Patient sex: M
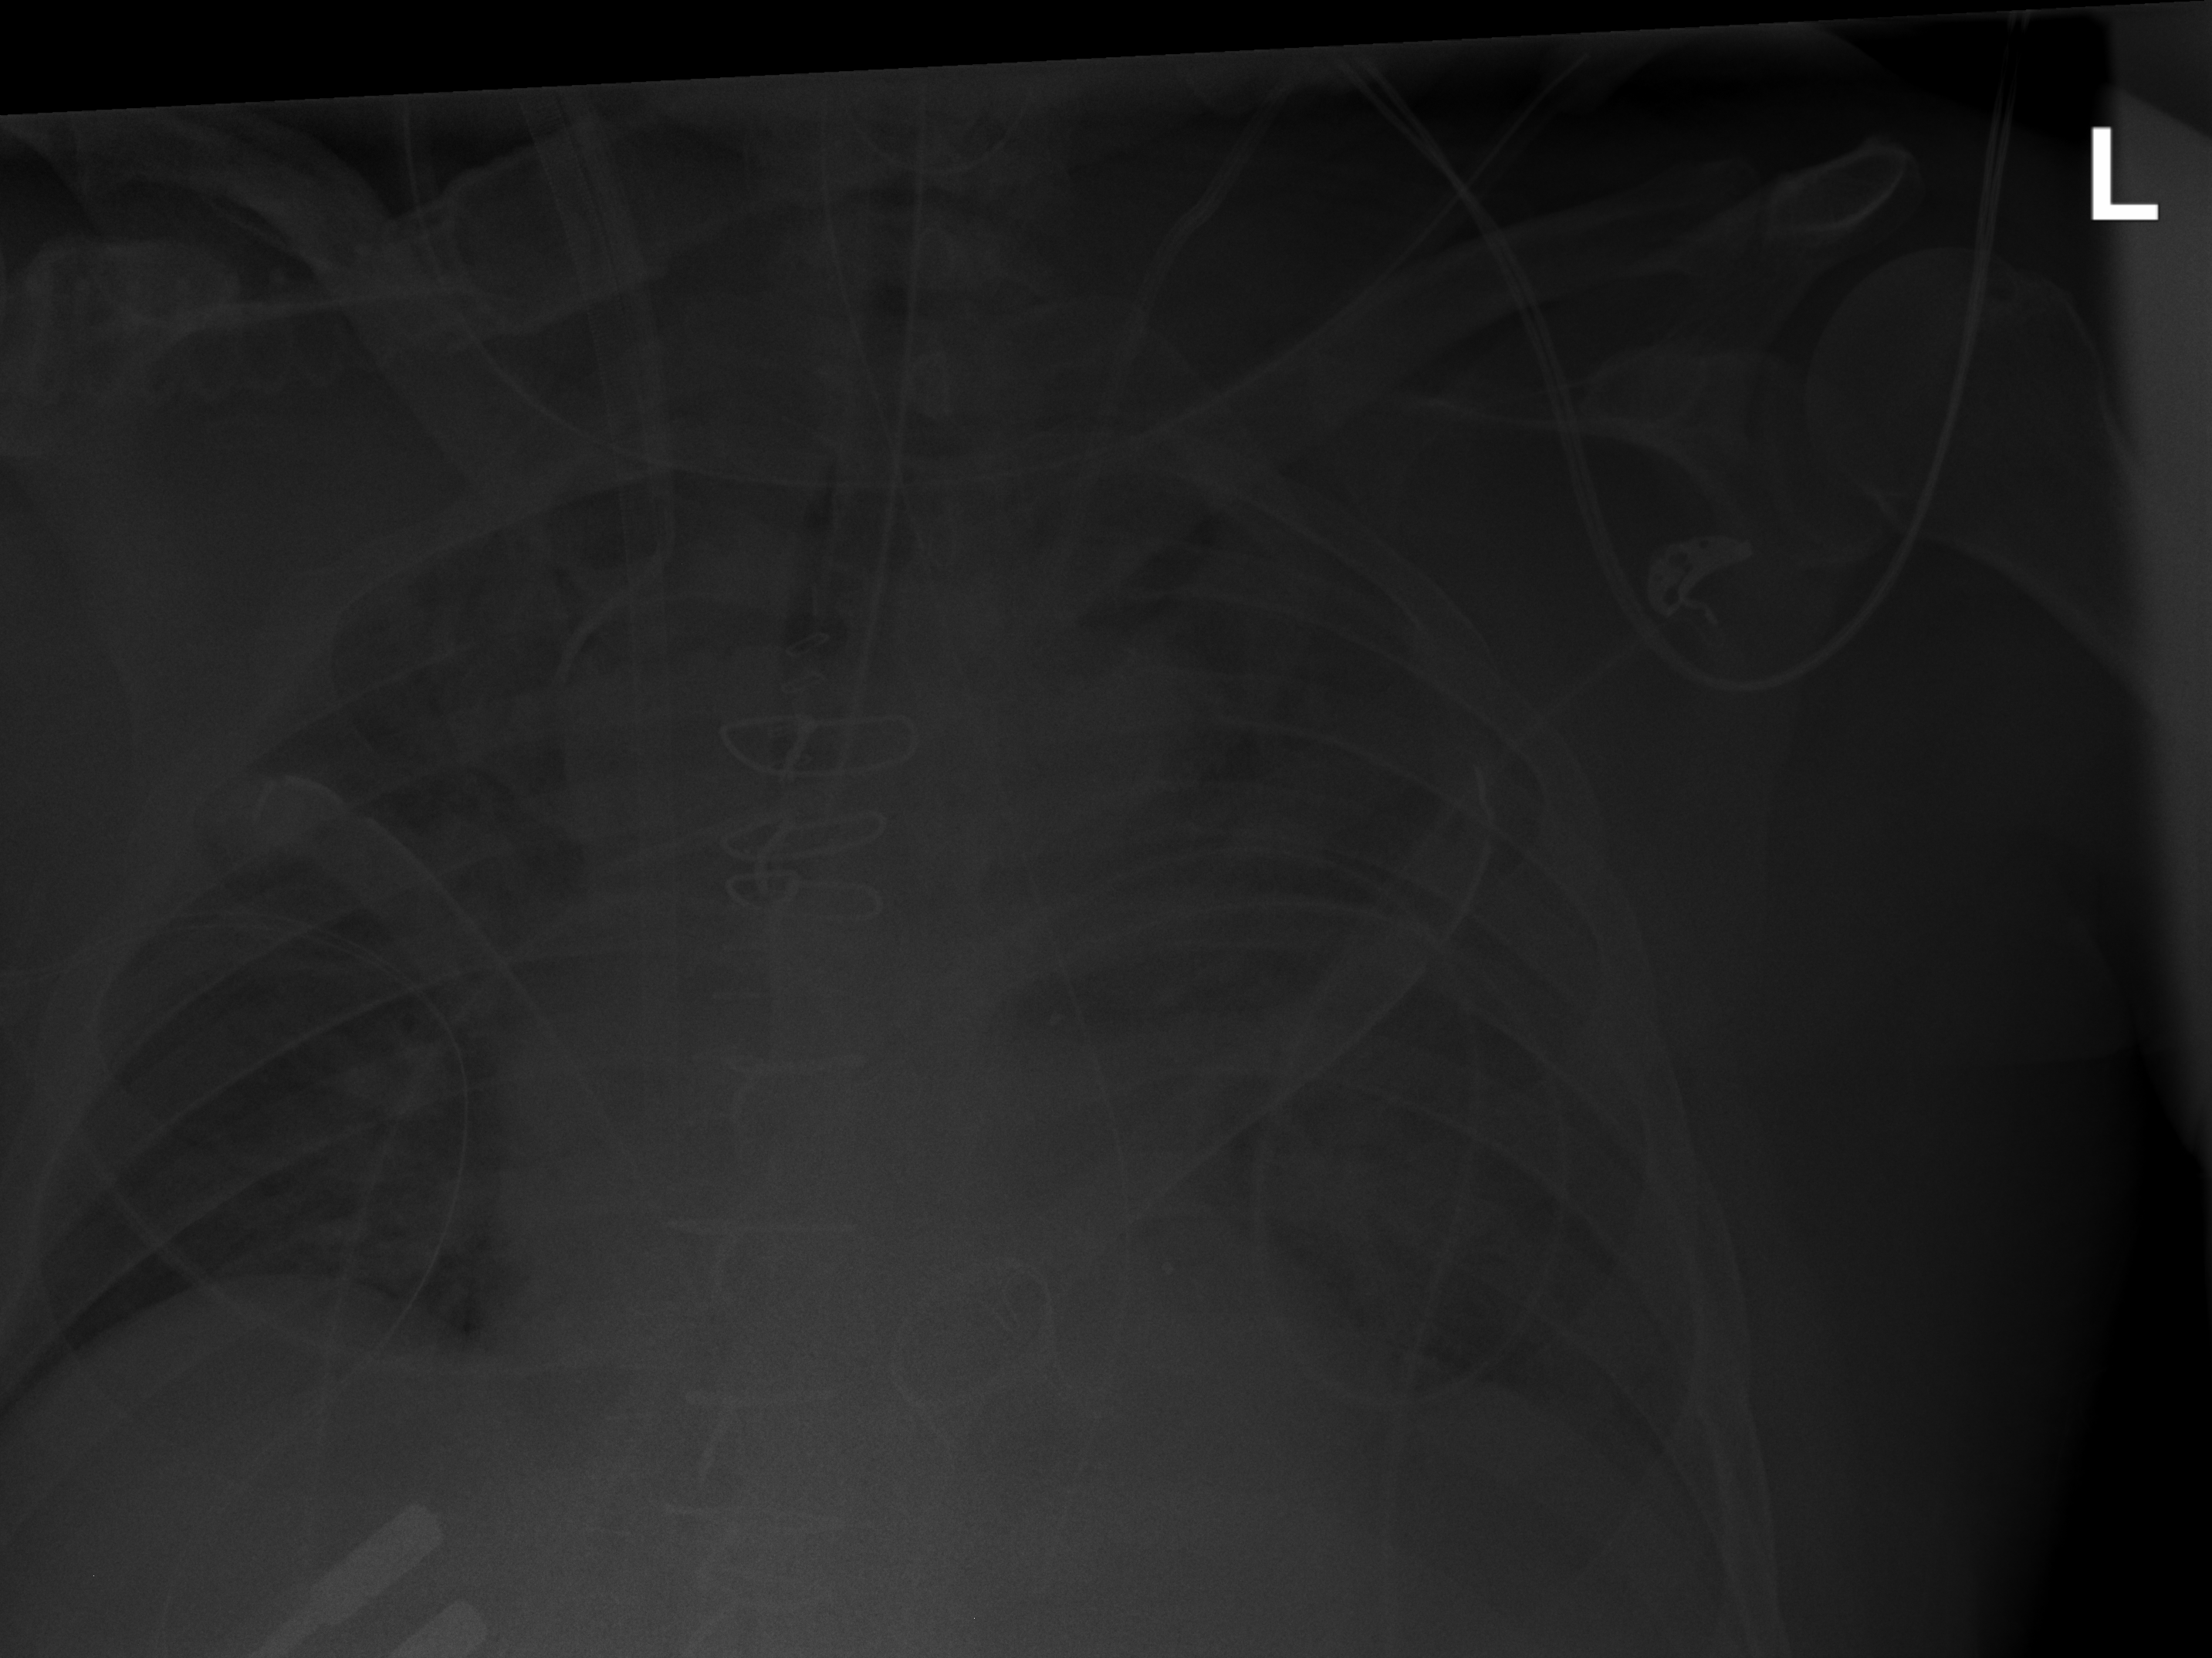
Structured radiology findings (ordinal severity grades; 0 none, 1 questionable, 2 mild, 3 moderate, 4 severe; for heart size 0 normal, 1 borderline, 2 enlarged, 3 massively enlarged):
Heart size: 0
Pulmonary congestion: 0
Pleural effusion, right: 2
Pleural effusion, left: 3
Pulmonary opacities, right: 0
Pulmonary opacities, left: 0
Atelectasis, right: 2
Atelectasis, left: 2